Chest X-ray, AP view. Patient: 20 years old, sex F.
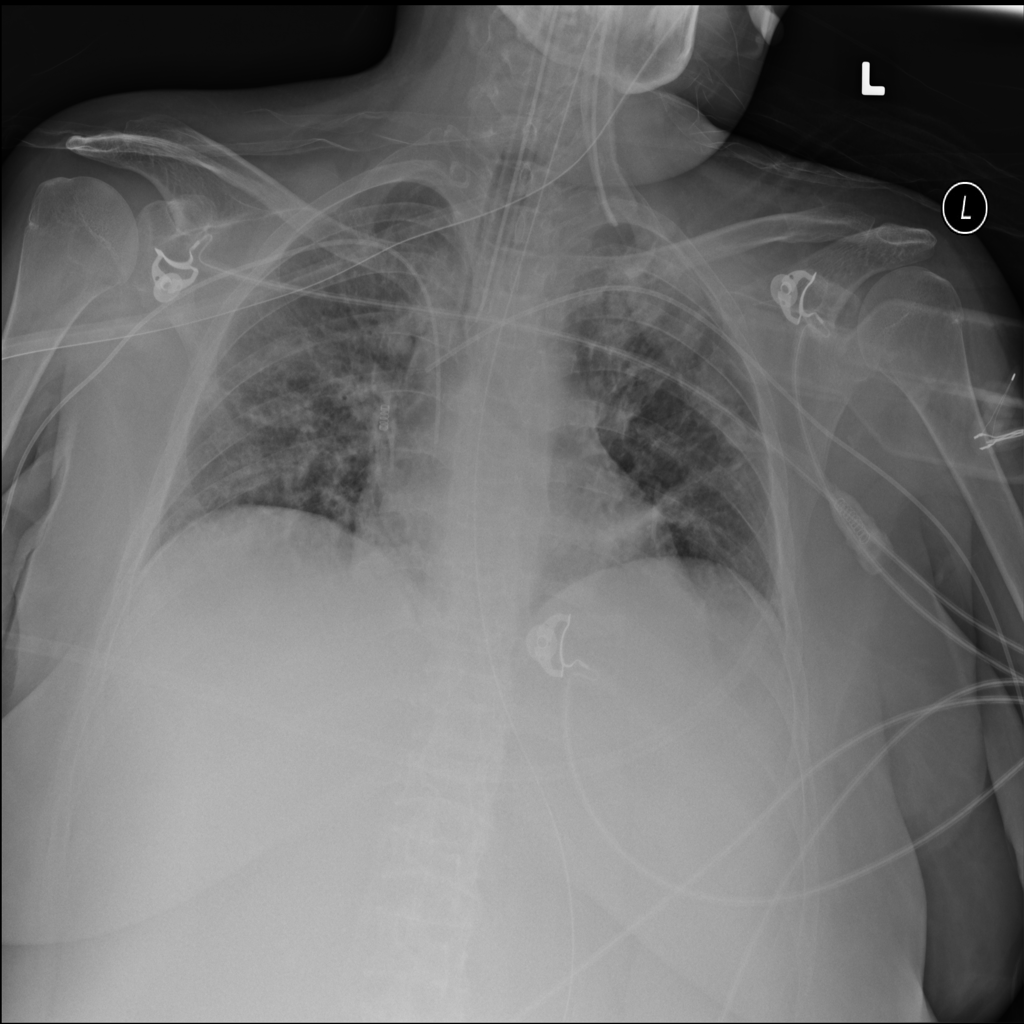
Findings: Atelectasis, Infiltration